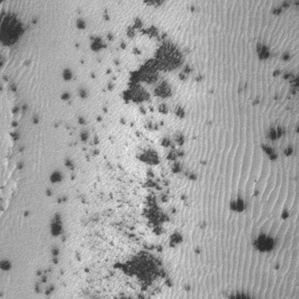
Label: frost